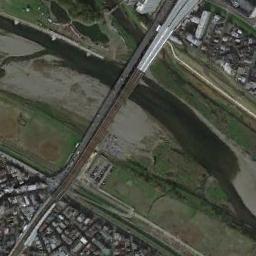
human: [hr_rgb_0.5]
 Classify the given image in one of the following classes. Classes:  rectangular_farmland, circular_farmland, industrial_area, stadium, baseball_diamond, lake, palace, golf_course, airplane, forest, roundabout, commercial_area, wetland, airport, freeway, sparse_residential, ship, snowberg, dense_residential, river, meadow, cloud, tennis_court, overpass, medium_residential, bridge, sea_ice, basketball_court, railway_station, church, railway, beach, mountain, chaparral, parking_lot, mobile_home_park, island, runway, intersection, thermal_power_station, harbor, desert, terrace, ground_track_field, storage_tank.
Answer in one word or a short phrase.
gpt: bridge